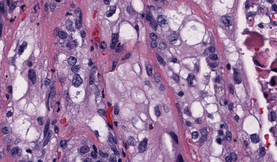
Tumor epithelial tissue: yes
Tumor-associated stroma tissue: no
Normal tissue: no